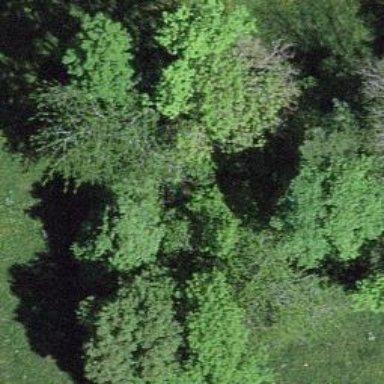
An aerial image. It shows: Agricultural area with broadleaved deciduous trees.